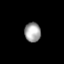
Tissue: lung
Cell type: T cells
Senescence score: 0.5749
Nuclear area (px): 307
Mean DAPI intensity: 164.329